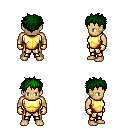
a pixel art fantasy rpg character, male body template, human, tanned skin, gold chest armor, gold greaves, green bedhead hairstyle, gold gloves, four views (front, back, left, right), 2x2 character sprite sheet, small pixel art, hard edges, no anti-aliasing